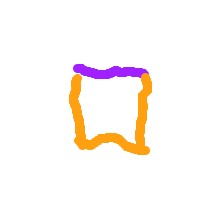
Shape: square